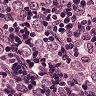
Metastatic tissue present: yes